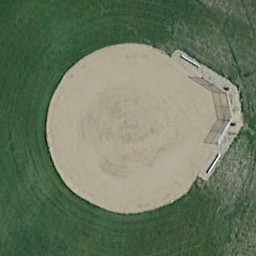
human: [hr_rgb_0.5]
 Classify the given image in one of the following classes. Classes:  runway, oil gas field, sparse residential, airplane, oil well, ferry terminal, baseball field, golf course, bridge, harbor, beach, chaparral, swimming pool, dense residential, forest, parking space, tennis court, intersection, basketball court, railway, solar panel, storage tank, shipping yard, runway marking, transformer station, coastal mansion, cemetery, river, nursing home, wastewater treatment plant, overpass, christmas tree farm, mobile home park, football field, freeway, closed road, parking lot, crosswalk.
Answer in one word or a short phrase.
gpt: baseball field